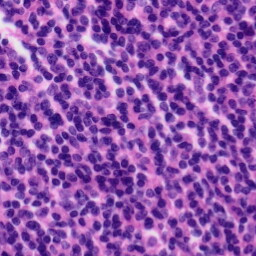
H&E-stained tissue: Tonsil